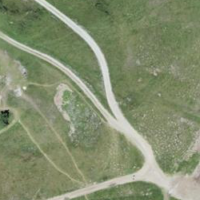
EUNIS habitat code: 26
Species observed at this site:
Linaria cannabina
Troglodytes troglodytes
Senecio viscosus
Anthus spinoletta
Prunella modularis
Turdus viscivorus
Fringilla coelebs
Sylvia atricapilla
Carduelis carduelis
Turdus merula
Phylloscopus collybita
Erebia tyndarus
Phoenicurus ochruros
Nucifraga caryocatactes
Garrulus glandarius
Corvus corax
Motacilla alba
Periparus ater